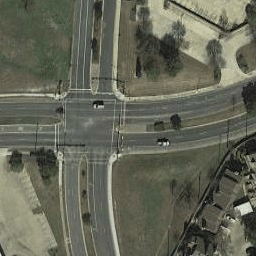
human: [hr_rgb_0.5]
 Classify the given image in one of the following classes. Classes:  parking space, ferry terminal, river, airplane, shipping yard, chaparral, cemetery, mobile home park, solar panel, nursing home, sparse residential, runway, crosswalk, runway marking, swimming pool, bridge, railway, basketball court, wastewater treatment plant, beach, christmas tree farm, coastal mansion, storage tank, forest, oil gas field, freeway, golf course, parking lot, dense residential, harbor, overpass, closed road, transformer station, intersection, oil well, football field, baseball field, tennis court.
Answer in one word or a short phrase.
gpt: intersection